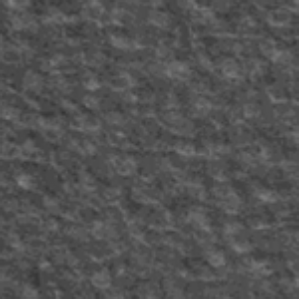
Label: frost